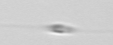
Label: Cylindrotheca_morphotype1